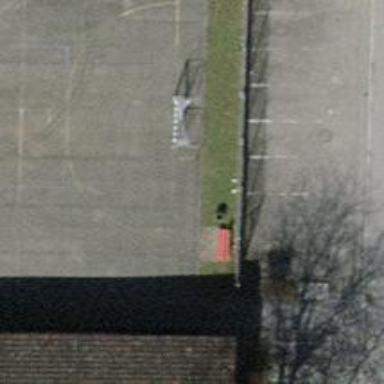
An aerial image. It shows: Fence.